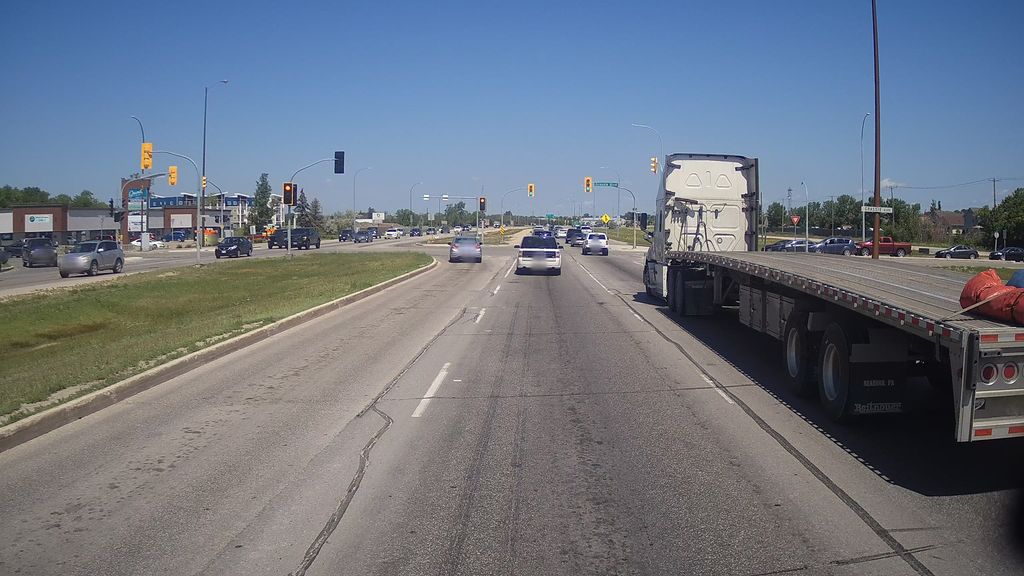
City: winnipeg